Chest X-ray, PA view. Patient: 12 years old, sex M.
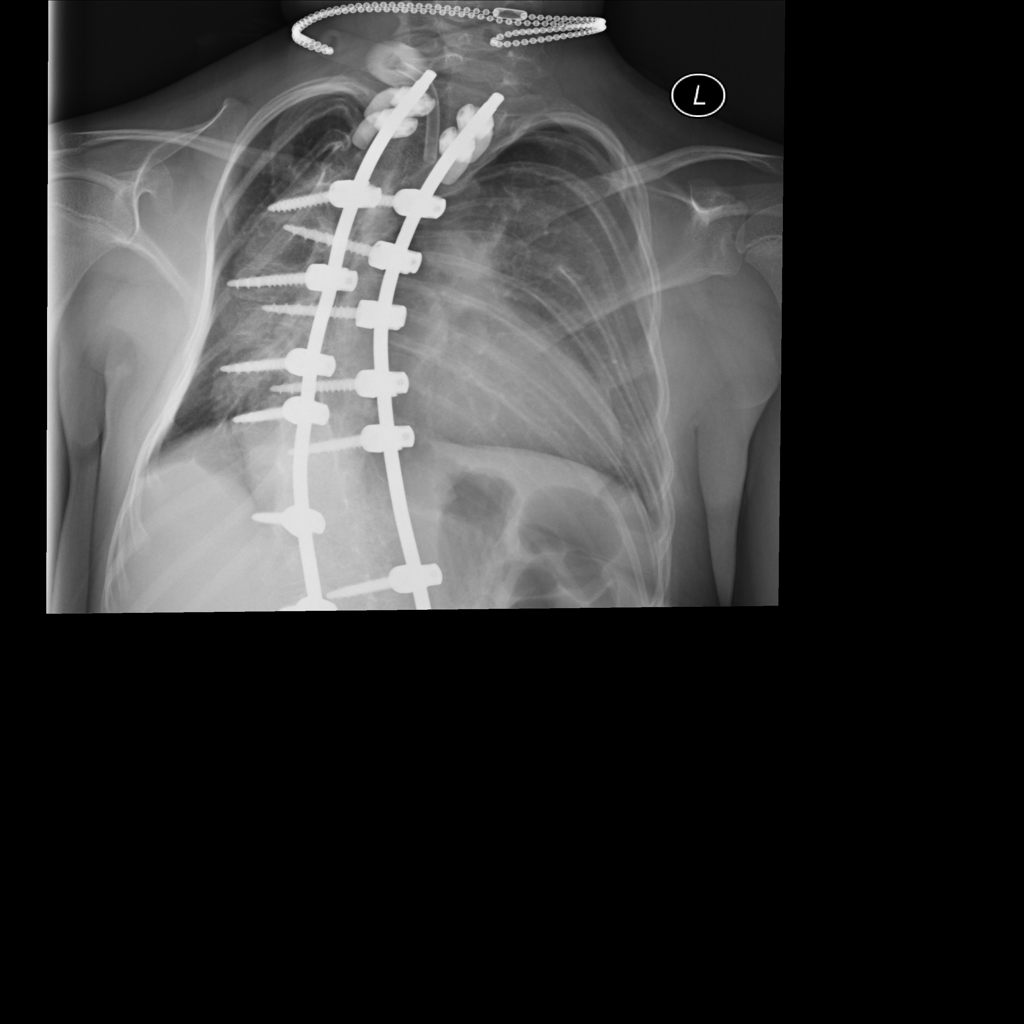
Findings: No Finding